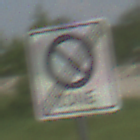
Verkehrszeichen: EndeEingeschraenktesHalteverbotZone
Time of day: MorningAfternoon
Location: Outdoor (Nature)
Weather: PartlyCloudy
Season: NotSpecified
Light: Natural